Field crop: maize
Growth stage: 2
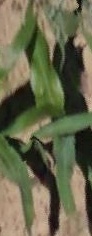
Species: maize